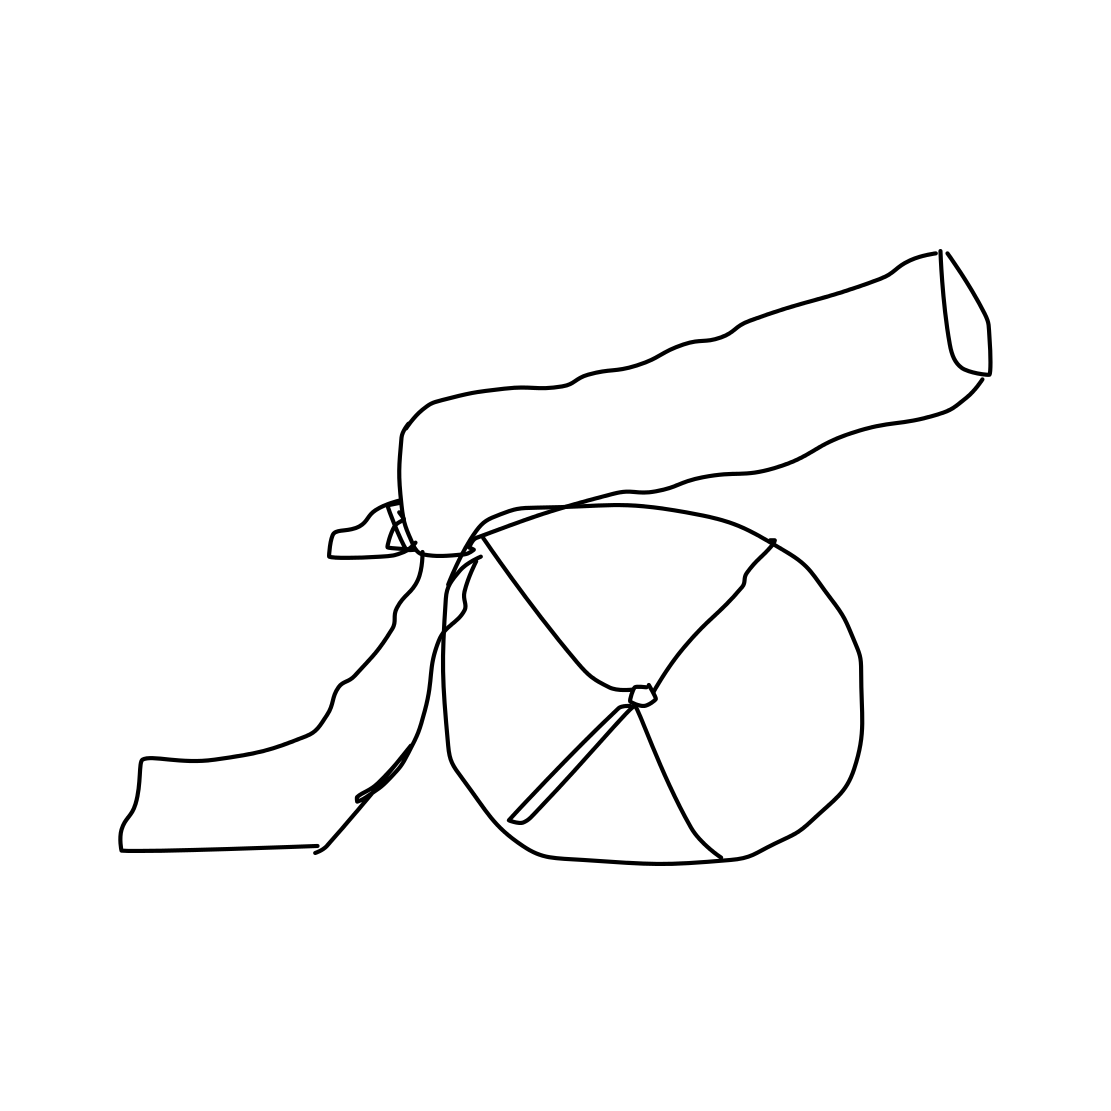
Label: cannon